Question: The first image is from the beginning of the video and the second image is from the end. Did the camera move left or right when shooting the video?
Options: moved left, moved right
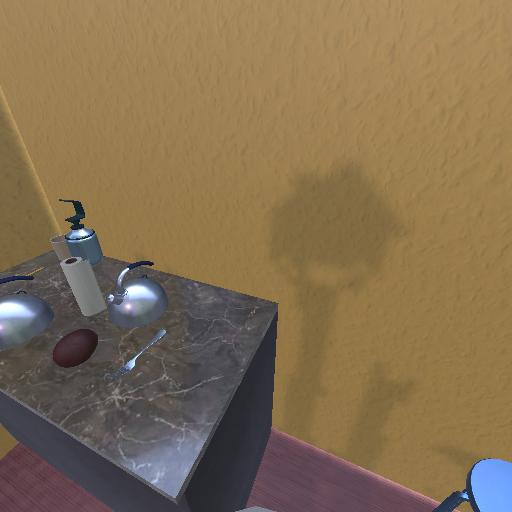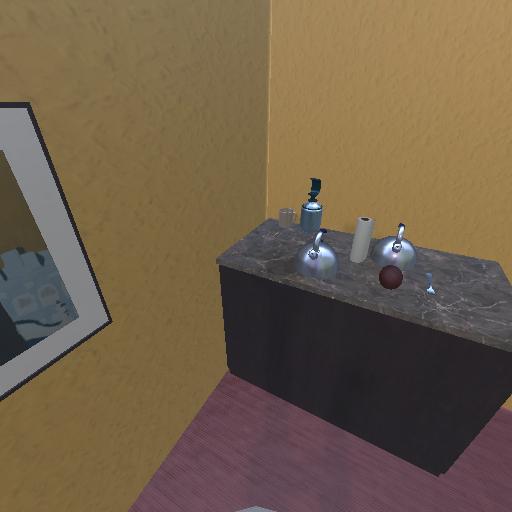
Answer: moved left